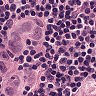
Metastatic tissue present: yes